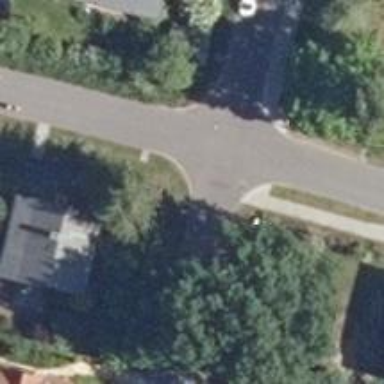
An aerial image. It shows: Residential road with asphalt surface. There is sidewalk on the left side.